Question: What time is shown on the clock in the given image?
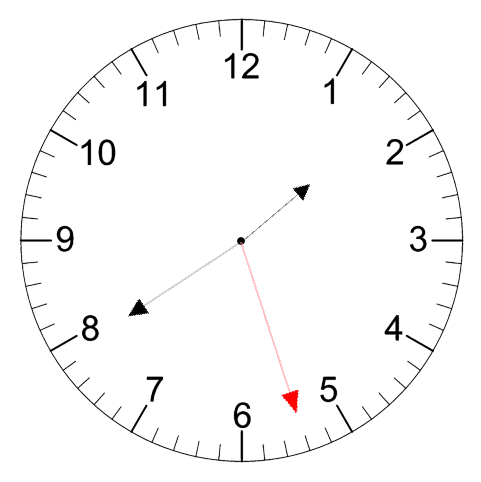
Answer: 01:39:27